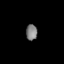
Tissue: lung
Cell type: Fibroblasts
Senescence score: 0.6171
Nuclear area (px): 174
Mean DAPI intensity: 125.822